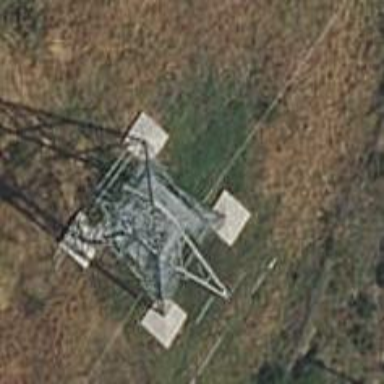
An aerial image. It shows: Power tower.